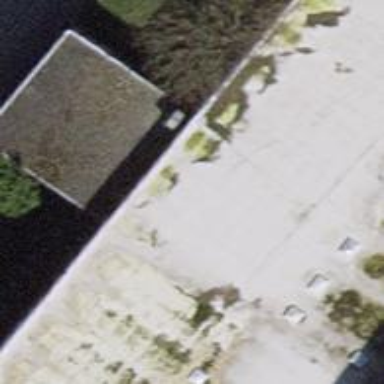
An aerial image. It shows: View of roof of building.